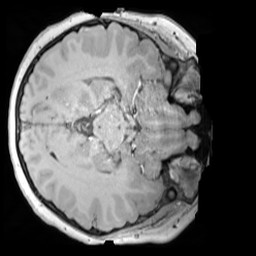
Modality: MP2RAGE
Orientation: axial
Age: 10
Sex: male
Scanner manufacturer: siemens
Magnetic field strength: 3 T
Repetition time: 4 s
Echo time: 0.00303 s